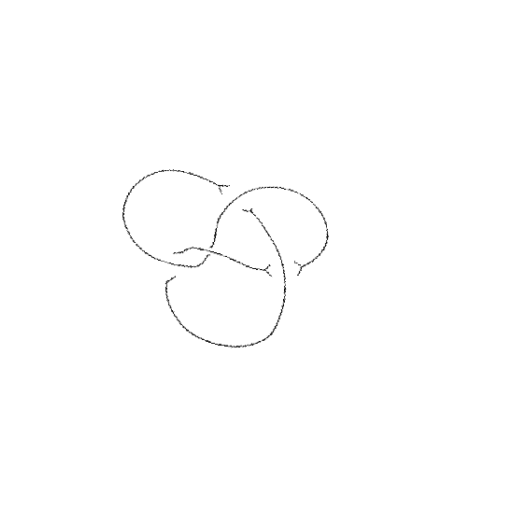
Crossing number: 4